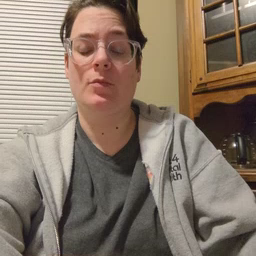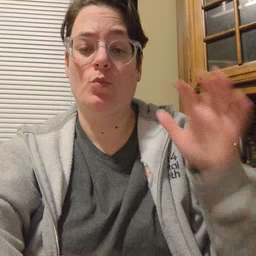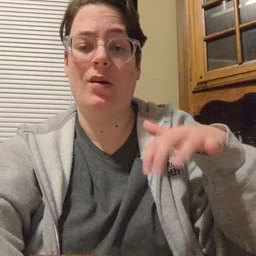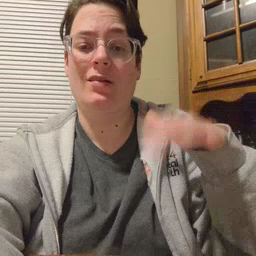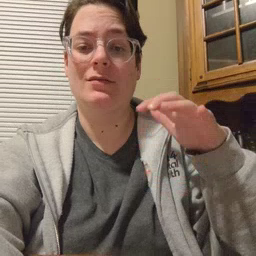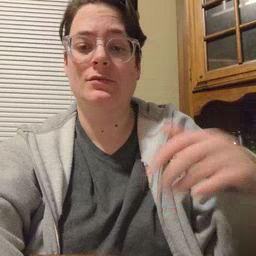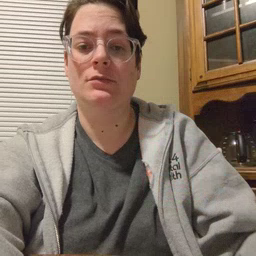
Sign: rain